Field crop: maize
Growth stage: 2
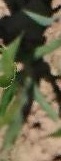
Species: maize